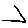
Label: triangle